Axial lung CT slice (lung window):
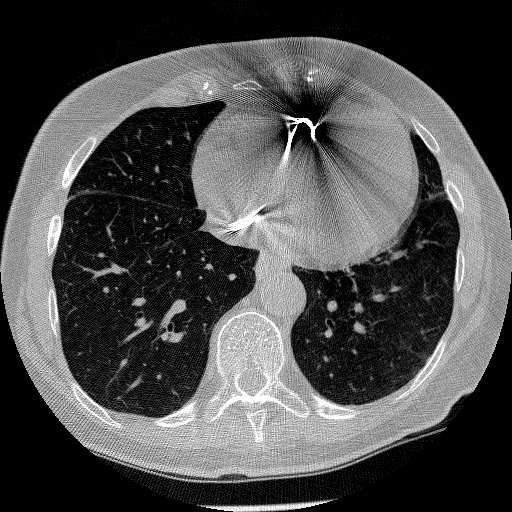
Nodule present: no